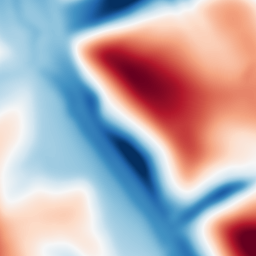
Category: multiscale
Decomposition family: dog
Decomposition parameters: sigma_low: 5
sigma_high: 50
Upsampling method: quintic
Upsampling parameters: scale: 8
Upsampling scale: 8